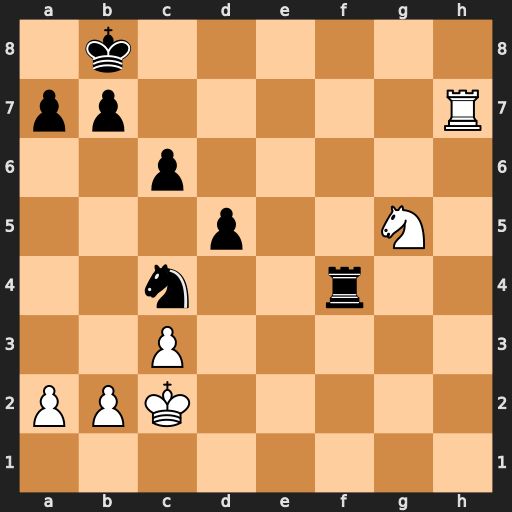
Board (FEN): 1k6/pp5R/2p5/3p2N1/2n2r2/2P5/PPK5/8
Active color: w
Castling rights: -
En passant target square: -
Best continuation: Rh8+ Kc7 Ne6+ Kd6 Nxf4